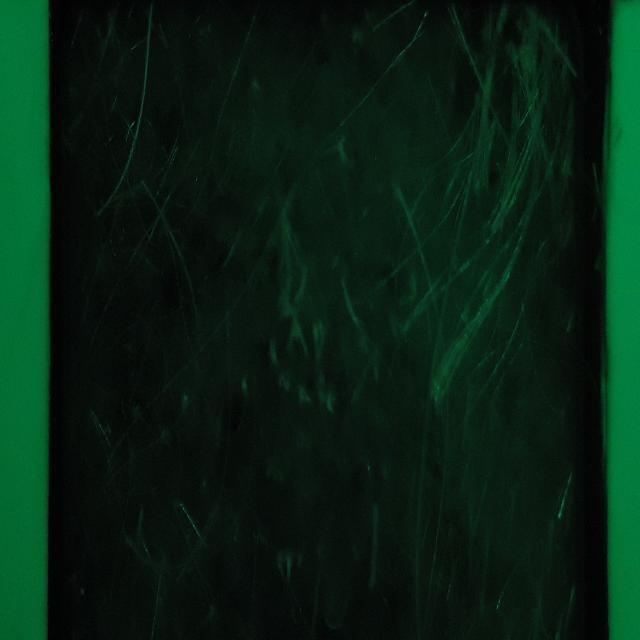
Canine dermatitis — inflammation of the skin presenting with erythema, pruritus, papules, and excoriation. May be allergic, contact, or atopic in origin.